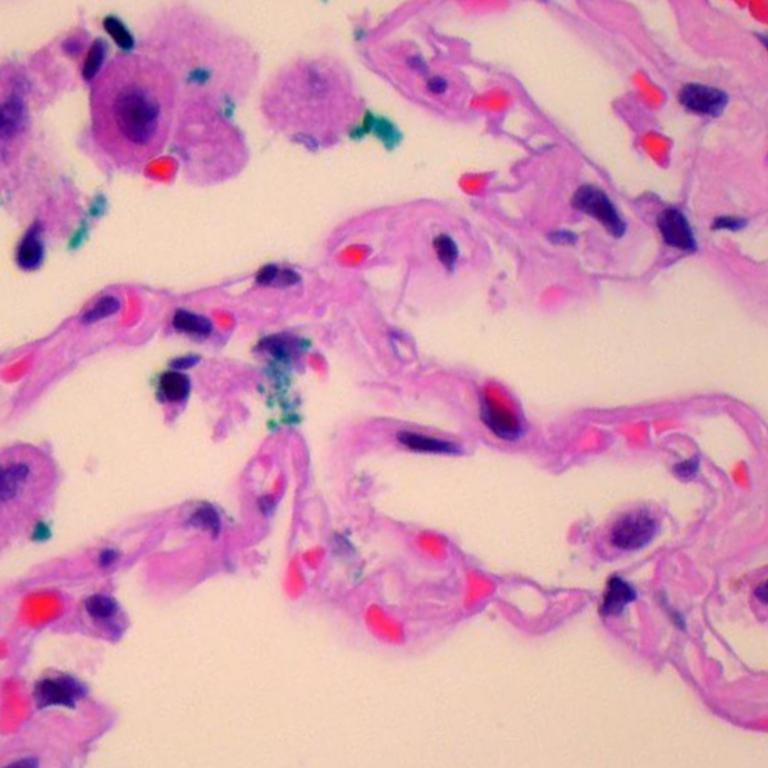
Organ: lung
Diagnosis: benign